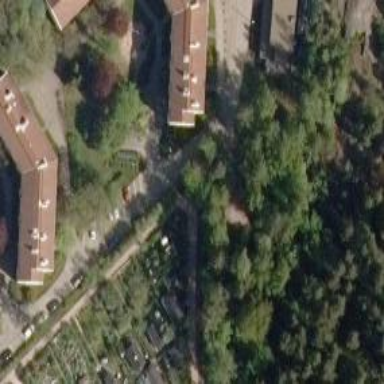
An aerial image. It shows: Footway.